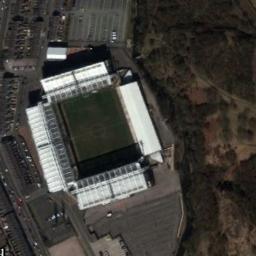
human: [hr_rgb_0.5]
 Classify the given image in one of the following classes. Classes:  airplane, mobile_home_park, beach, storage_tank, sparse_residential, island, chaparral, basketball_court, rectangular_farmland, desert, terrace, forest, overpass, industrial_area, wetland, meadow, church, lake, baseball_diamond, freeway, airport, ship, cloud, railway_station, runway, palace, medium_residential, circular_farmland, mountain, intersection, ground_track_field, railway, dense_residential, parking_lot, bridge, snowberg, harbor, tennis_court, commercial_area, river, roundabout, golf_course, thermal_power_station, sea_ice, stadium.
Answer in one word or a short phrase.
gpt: stadium